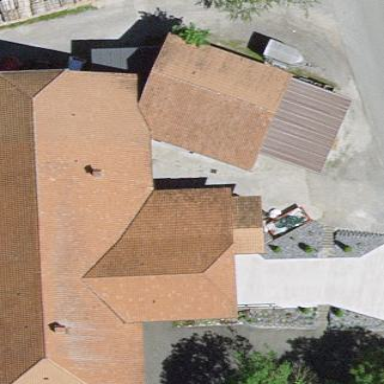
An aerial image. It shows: Farm building.